Field crop: tomato
Growth stage: 1
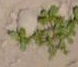
Species: portulaca